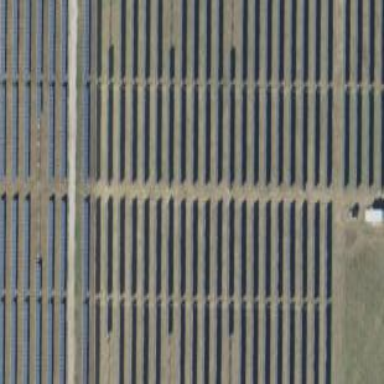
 consisting of solar photovoltaic panels."